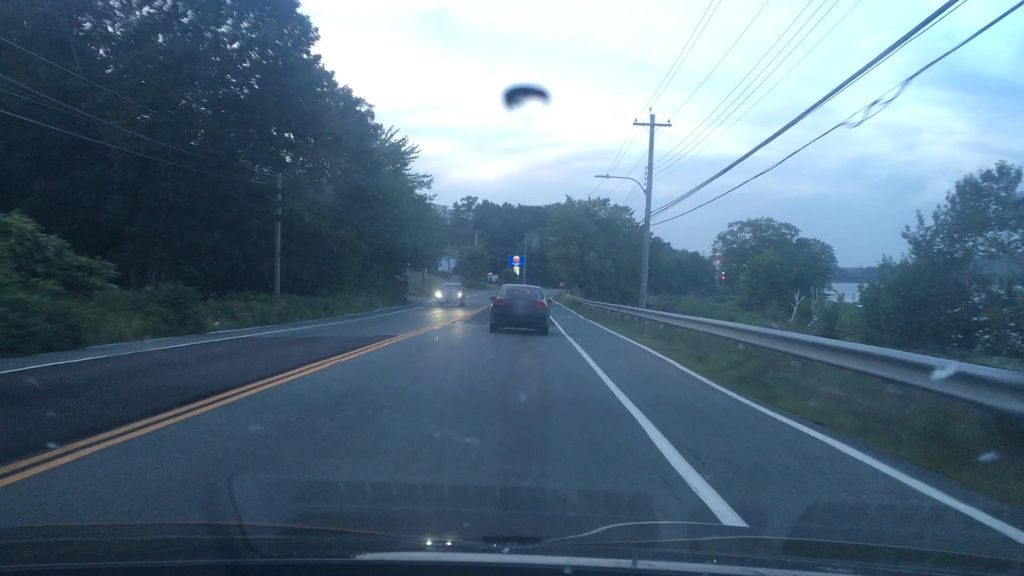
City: halifax